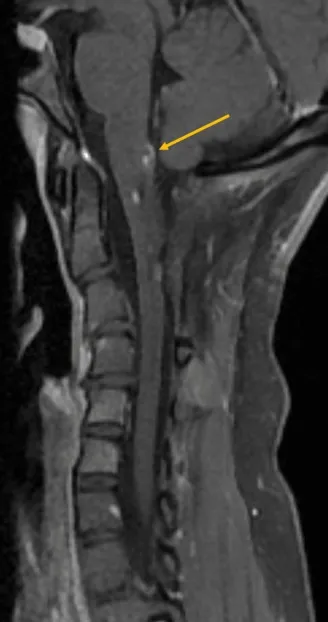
The 15- and 18-month follow-up magnetic resonance imaging (MRI) of the cervical spine (T1 post-contrast). (B) An 18-month follow-up MRI of the cervical spine evidenced a sustained radiologic response.
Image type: radiology (mri)